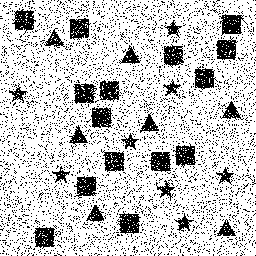
Squares: 15
Triangles: 7
Stars: 8
Total shapes: 30